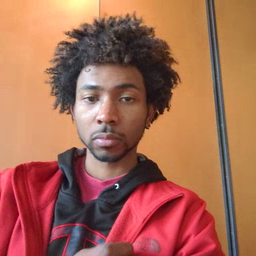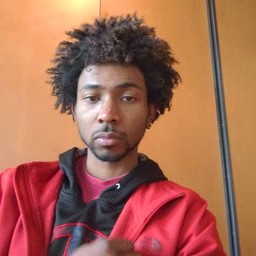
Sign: chair